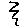
Label: zigzag